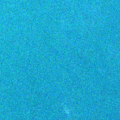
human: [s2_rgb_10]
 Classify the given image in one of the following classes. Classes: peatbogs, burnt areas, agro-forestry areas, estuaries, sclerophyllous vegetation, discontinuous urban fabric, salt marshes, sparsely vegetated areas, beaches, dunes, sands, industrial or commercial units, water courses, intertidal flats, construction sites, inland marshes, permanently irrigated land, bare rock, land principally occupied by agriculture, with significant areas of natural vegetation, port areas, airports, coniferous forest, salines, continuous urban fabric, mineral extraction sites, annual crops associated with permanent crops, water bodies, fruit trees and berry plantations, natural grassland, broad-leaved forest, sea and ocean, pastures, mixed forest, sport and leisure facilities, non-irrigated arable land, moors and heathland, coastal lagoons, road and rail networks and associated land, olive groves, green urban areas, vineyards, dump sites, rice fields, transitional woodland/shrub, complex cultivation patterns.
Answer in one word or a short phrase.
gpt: sea and ocean